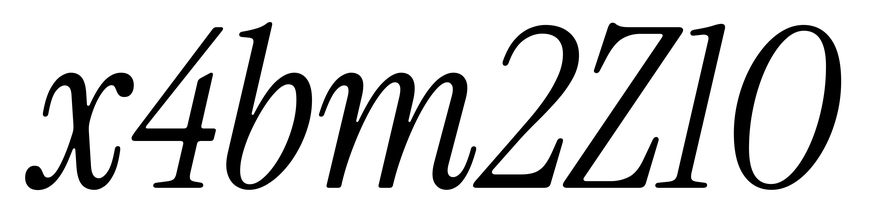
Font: InstrumentSerif-Italic